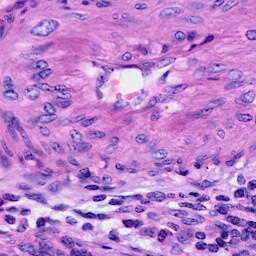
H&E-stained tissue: Cervix